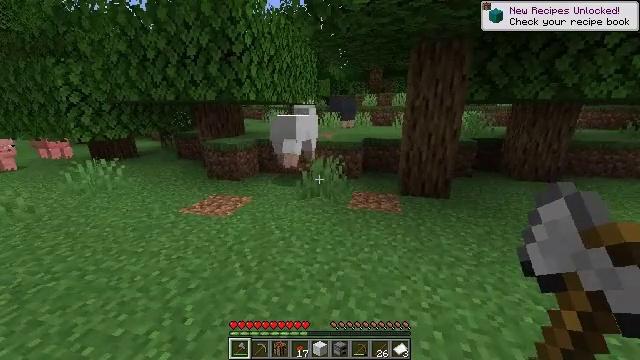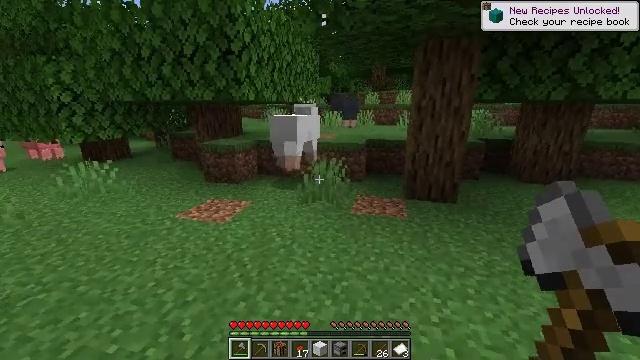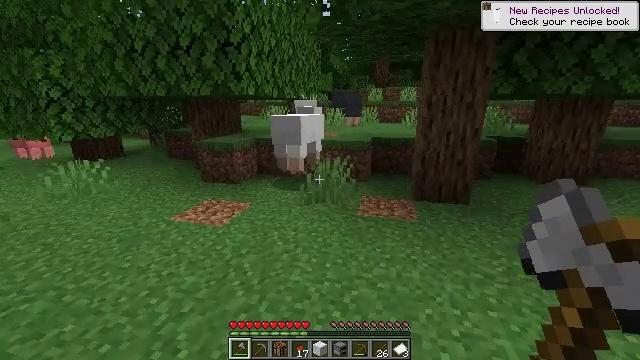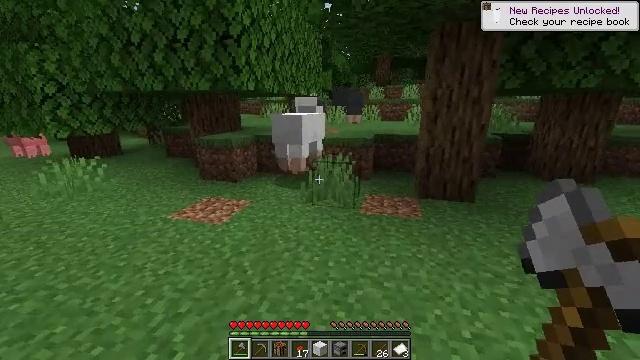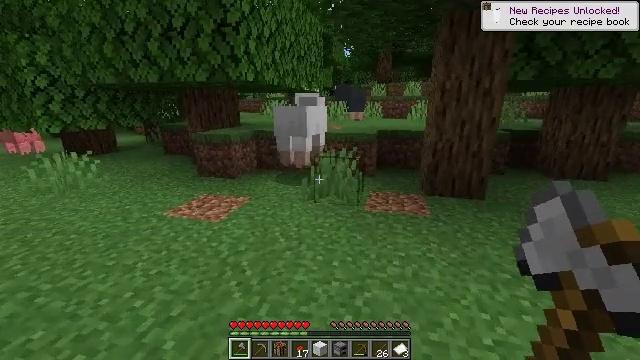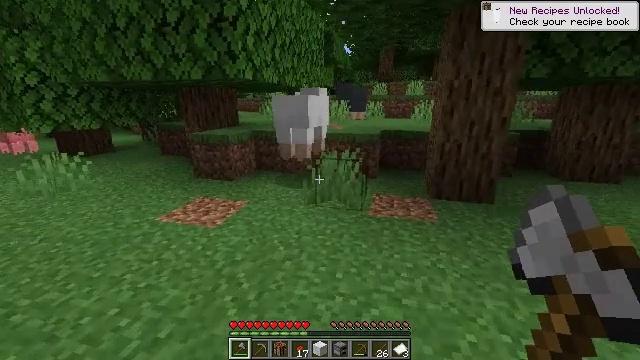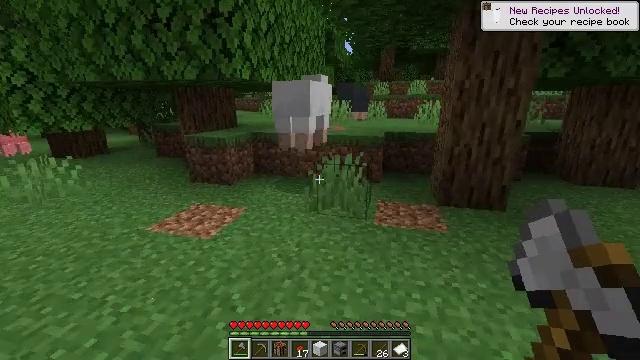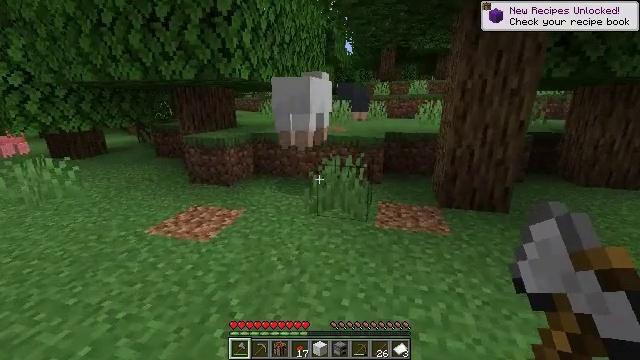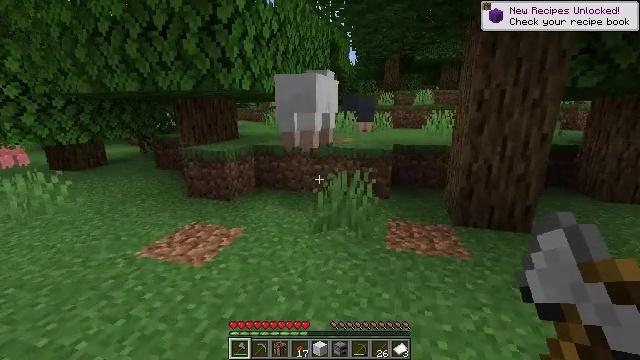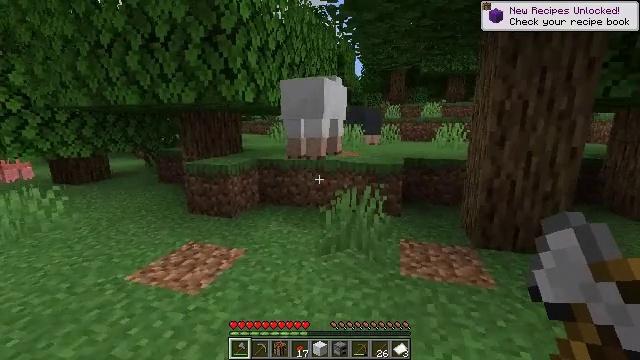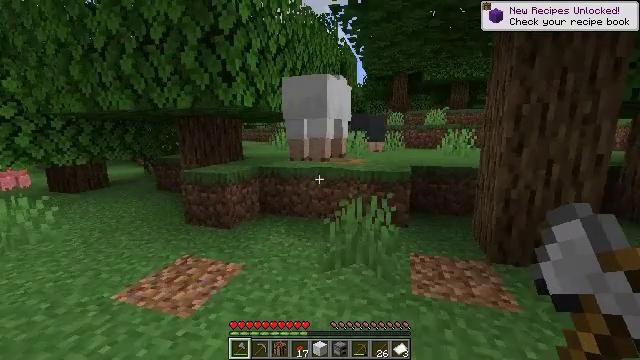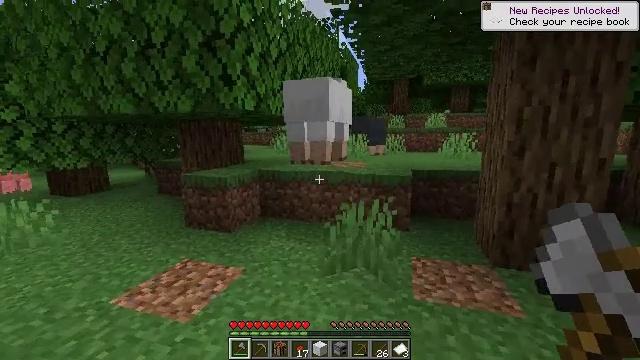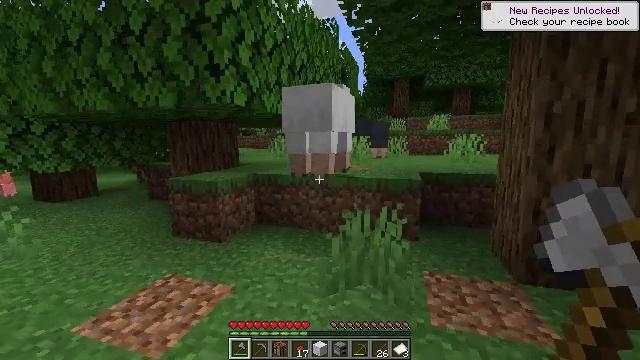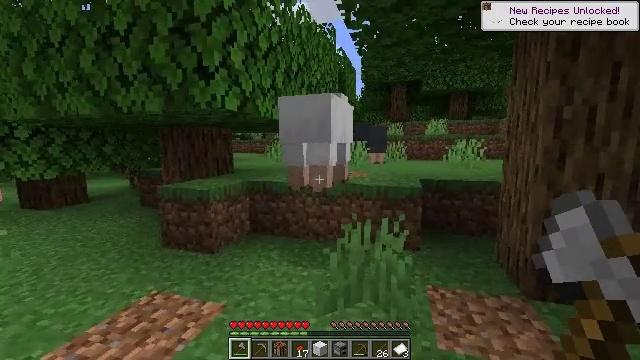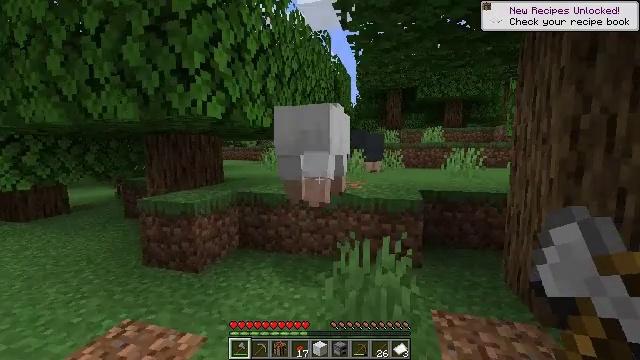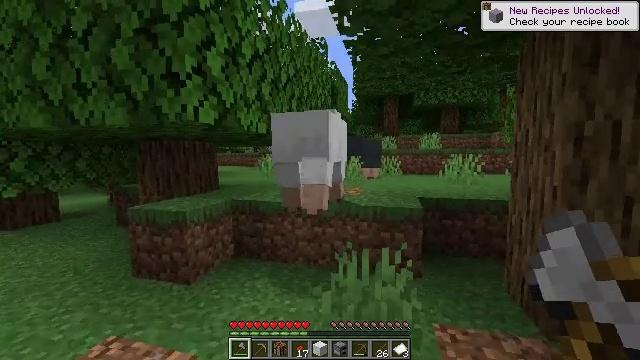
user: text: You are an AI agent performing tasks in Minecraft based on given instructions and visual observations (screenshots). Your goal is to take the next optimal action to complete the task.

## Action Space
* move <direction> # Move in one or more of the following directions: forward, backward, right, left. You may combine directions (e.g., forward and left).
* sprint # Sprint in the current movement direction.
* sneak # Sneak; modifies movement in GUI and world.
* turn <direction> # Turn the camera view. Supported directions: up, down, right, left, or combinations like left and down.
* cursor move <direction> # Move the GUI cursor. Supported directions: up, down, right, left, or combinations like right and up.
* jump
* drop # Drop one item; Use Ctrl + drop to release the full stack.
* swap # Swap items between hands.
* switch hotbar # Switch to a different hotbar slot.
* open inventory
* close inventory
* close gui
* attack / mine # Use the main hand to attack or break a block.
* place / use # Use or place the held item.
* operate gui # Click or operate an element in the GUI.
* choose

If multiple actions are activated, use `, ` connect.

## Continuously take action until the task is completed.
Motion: motion action
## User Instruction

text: Kill mobs.
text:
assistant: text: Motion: move forward
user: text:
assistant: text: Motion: move forward
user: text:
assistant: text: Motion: move forward
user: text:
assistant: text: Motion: move forward
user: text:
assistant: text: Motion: move forward
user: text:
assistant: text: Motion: move forward
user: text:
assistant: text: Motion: move forward
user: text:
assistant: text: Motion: move forward, turn up
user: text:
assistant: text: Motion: move forward, turn left and up
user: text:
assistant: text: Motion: move forward, turn up
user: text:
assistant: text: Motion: move forward
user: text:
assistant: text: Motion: move forward
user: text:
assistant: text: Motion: move forward, turn up
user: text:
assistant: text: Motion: move forward, turn right and up
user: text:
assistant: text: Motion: move forward, turn up
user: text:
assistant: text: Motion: move forward, turn up
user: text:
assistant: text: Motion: move forward, turn up
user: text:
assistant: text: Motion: move forward, turn right and up
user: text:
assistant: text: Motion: move forward
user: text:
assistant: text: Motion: move forward, turn up
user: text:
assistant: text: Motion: move forward, attack / mine
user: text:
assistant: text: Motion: move forward, attack / mine
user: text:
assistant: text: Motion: move forward
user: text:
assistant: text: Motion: move forward
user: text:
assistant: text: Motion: move forward
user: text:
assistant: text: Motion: move forward
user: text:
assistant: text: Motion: move forward
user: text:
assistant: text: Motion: move forward
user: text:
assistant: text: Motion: move forward
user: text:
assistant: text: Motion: move forward